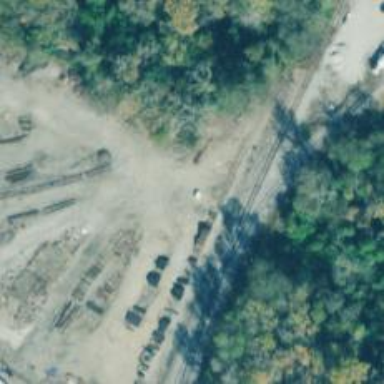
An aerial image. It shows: Abandoned railway spur.